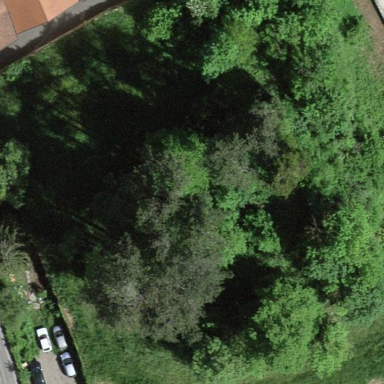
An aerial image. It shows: Garden area designated for leisure land.